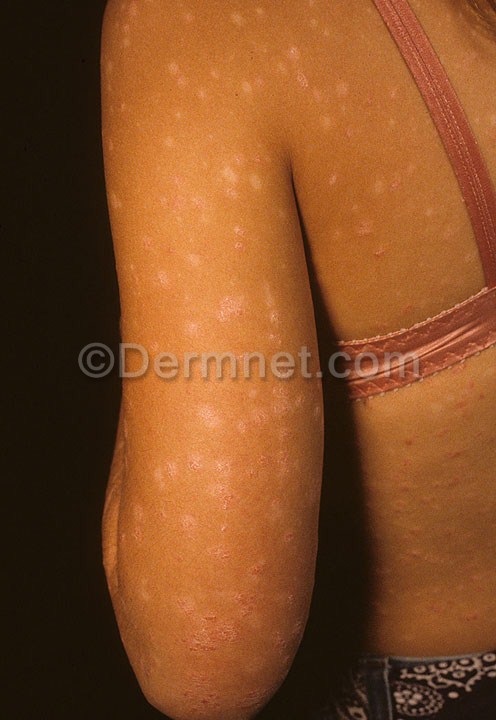
Disease: Psoriasis pictures Lichen Planus and related diseases